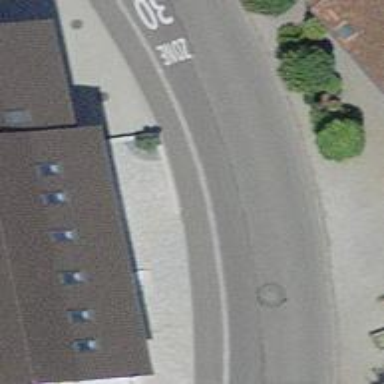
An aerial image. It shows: Residential road with asphalt surface. Sidewalk is present on the left side.